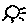
Label: sun